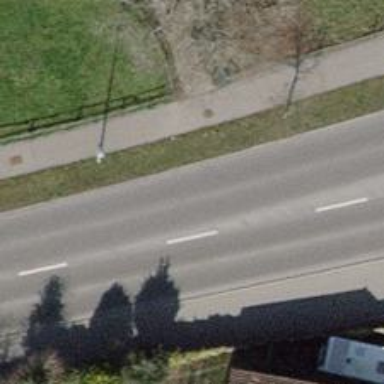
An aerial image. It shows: Secondary road with separate asphalt sidewalk.